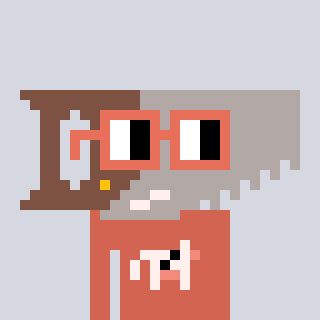
a pixel art character with square orange glasses, a saw-shaped head and a peachy-colored body on a cool background